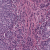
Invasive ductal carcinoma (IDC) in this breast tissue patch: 1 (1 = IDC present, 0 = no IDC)